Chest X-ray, PA view. Patient: 50 years old, sex F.
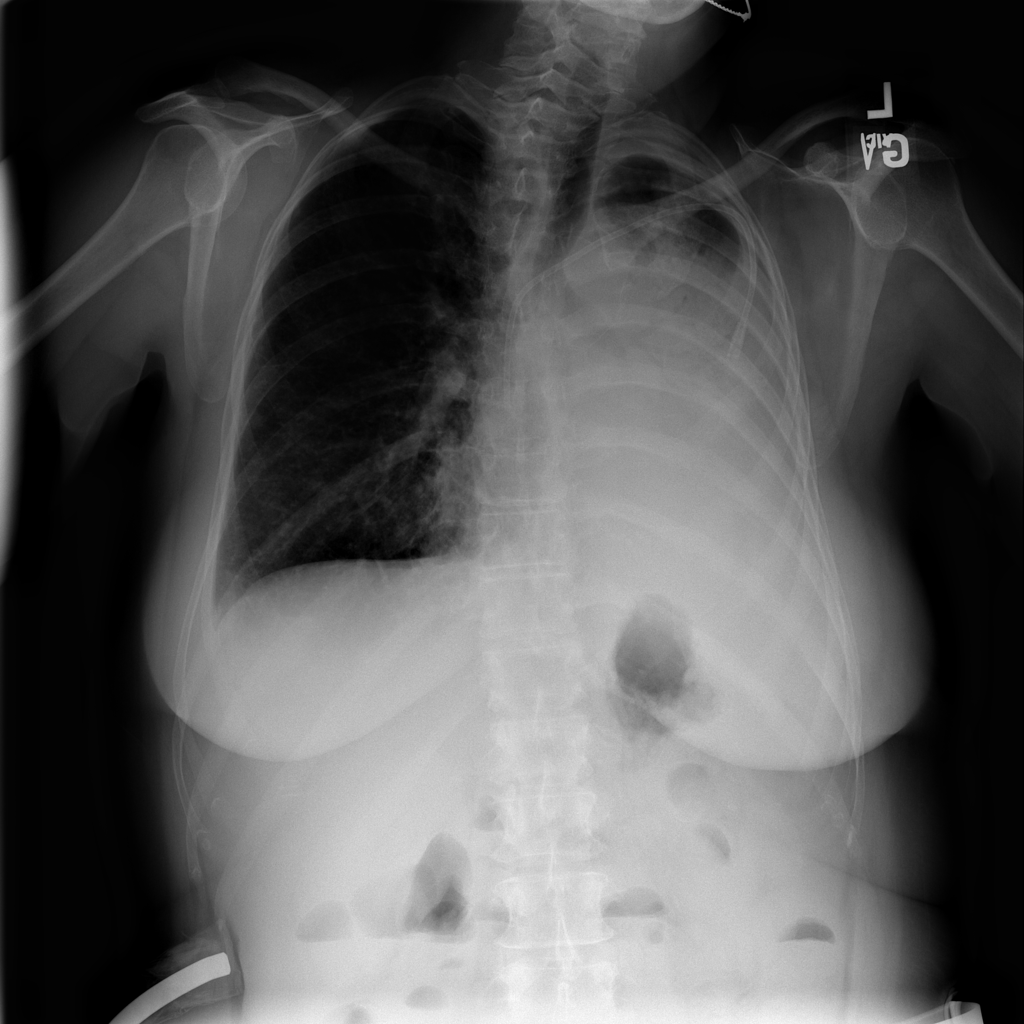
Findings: Atelectasis, Effusion, Fibrosis, Infiltration, Mass